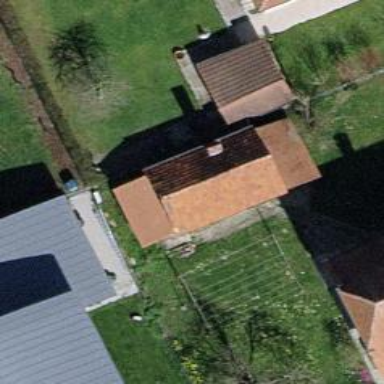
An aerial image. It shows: Group of garages.